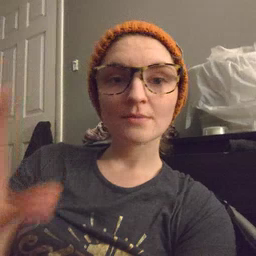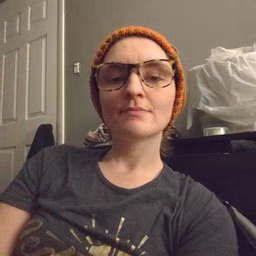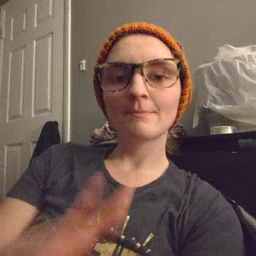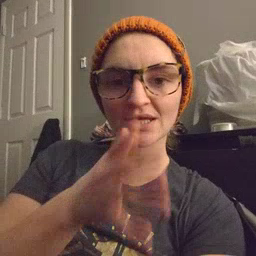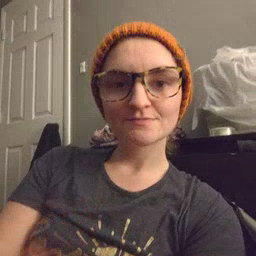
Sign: grandma